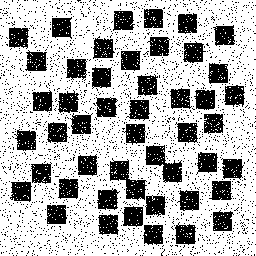
Squares: 48
Triangles: 0
Stars: 0
Total shapes: 48